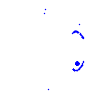
Particle: kaon